Question:
I want to show one agent per row with all appointments, call backs, etc...
I tried to put in for loop within for loop. But, It's not giving me correct result.
CODE:
'''
foreach($agents_summary as $as){
<tr>
<td><?=$as['index']?></td>
... etc...
</tr>
'''
ARRAY SAMPLE:
'''
Array
(
[0] => Array
(
[agent_id] => 1
[first_name] => Ronak
[last_name] => Patel
[transaction_type] => APPOINTMENT
[transaction_count] => 5
)
[1] => Array
(
[agent_id] => 1
[first_name] => Ronak
[last_name] => Patel
[transaction_type] => CALL_BACK
[transaction_count] => 5
)
.....
AND SO ON...
'''
EDIT:
DATABASE QUERY:
'''
SELECT
a.id AS agent_id,
a.first_name AS first_name,
a.last_name AS last_name,
ct.transaction_type AS transaction_type,
count(*) AS transaction_count
FROM agent AS a
INNER JOIN client_transaction AS ct
ON a.id=ct.generated_by_id
WHERE ct.transaction_type = 'APPOINTMENT'
OR ct.transaction_type = 'CALL_BACK'
OR ct.transaction_type = 'SENT_EMAIL'
OR ct.transaction_type = 'SALE'
GROUP BY agent_id, transaction_type
ORDER BY 'agent_id' ASC, 'transaction_type' ASC
'''
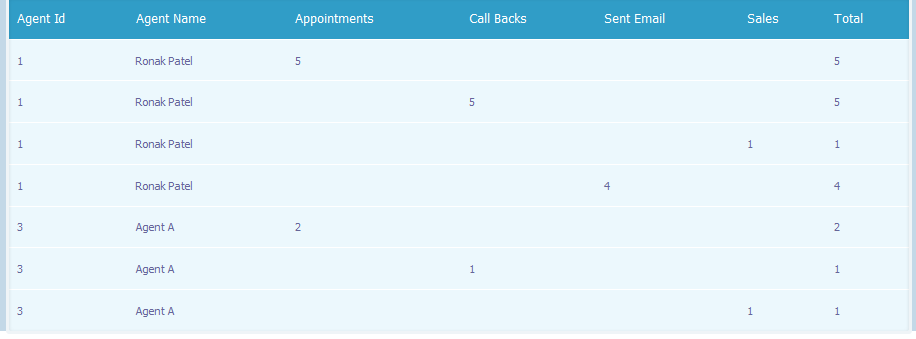
Answer: 'GROUP BY agent_id' at the end of your SQL request
EDIT:
There would be a PHP solution with a for loop that would just merge the different values based on the unique agent_id:
'''
$agents = array();
foreach($agents_summary as $as){
$agents[$as['agent_id']]['first_name'] = $as['first_name'];
$agents[$as['agent_id']]['last_name'] = $as['last_name'];
if(empty($agents[$as['agent_id']][$as['transaction_type']])){
$agents[$as['agent_id']][$as['transaction_type']] = $as['transaction_count'];
}
else{
$agents[$as['agent_id']][$as['transaction_type']] += $as['transaction_count'];
}
}
foreach($agents as $agentID => $agent){
<tr>
<td><?=$agentID?></td>
<td><?=$agent['first_name']?></td>
<td><?=$agent['APPOINTMENT']?></td>
... etc...
</tr>
}
'''